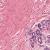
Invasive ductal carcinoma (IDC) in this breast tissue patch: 0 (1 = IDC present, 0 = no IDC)